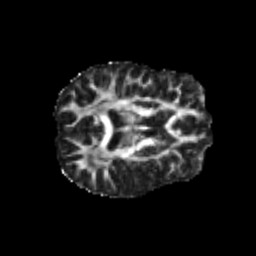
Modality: FA
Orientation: axial
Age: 23
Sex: female
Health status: healthy
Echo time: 0.074 s